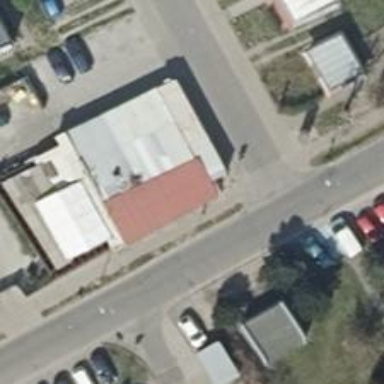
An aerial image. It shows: Fast food establishment.